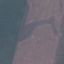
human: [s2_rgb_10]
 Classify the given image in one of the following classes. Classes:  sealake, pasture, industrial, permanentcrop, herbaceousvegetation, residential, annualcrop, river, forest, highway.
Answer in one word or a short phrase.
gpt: AnnualCrop